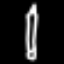
Label: pencil